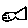
Label: fish